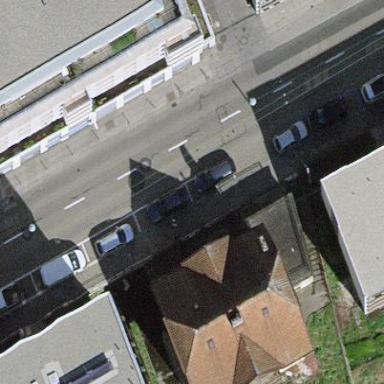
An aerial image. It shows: Apartments building with mansard roof.